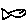
Label: fish